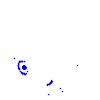
Particle: pion